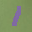
Label: 1